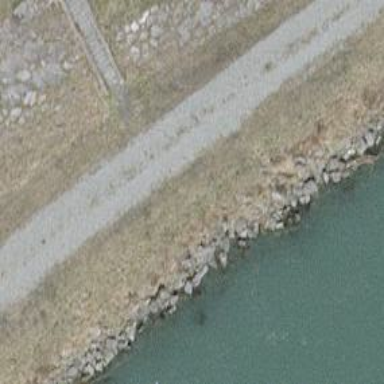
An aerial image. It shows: Road with steps.